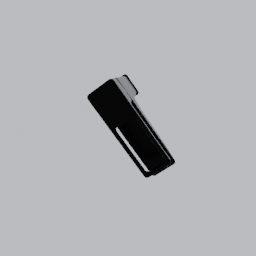
Label: appliances